Interaction volume radius: 5 \u00c5
Interaction volume height: 10 \u00c5
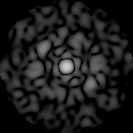
Disorder parameter: 0.803